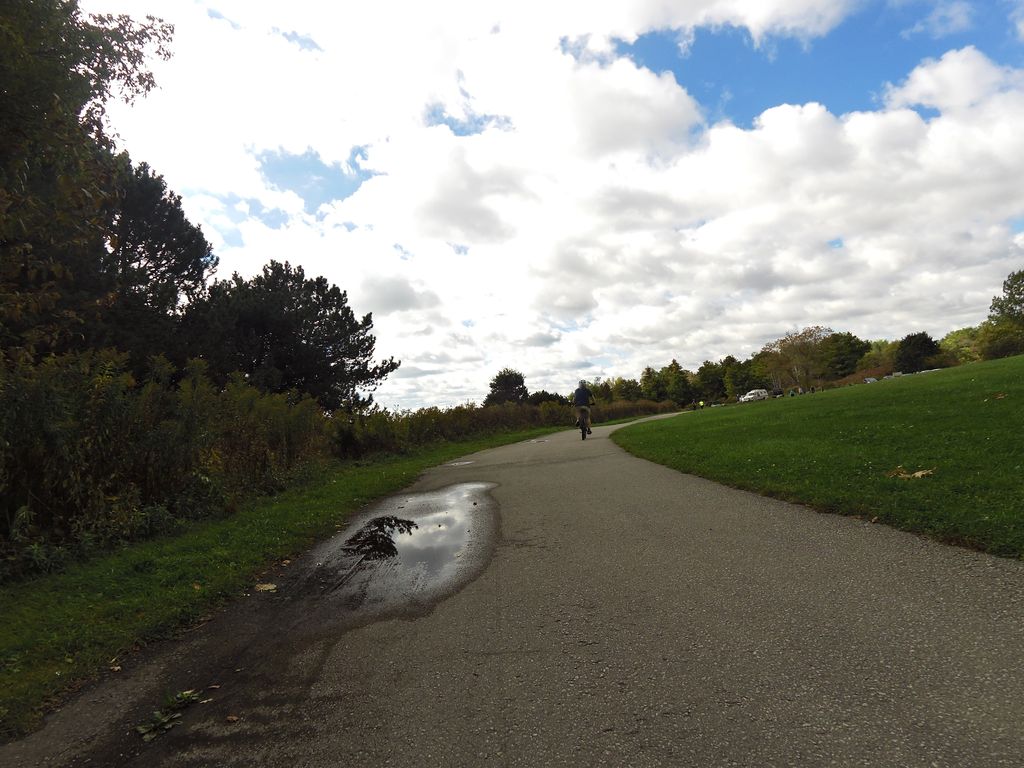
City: toronto